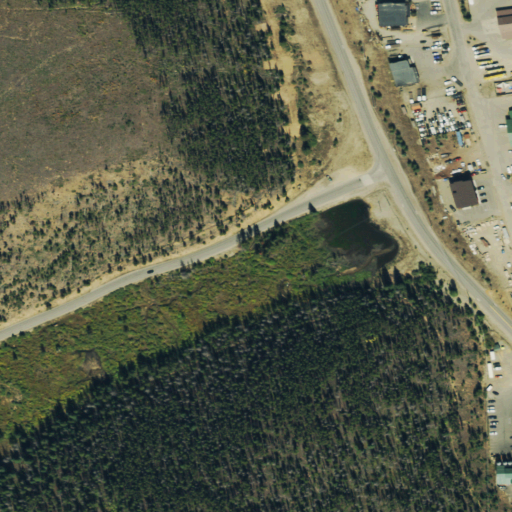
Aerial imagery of valley in Colorado named Middle Barton Gulch containing evergreen forest, medium intensity development, shrub, low intensity development, woody wetlands, grassland, open development, and high intensity development